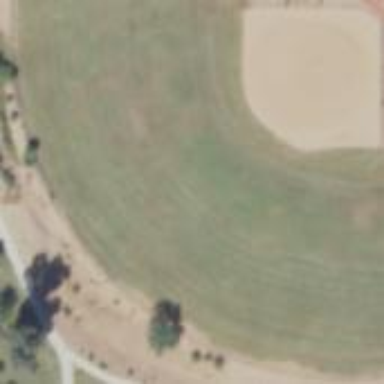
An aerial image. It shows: Baseball pitch for leisure land.